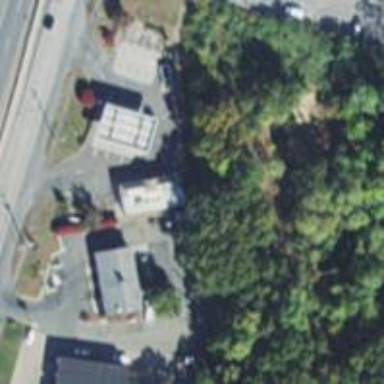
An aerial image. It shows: Convenience shop.